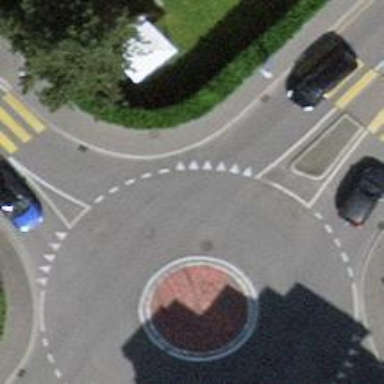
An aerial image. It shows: Asphalt road in residential area leading to roundabout.